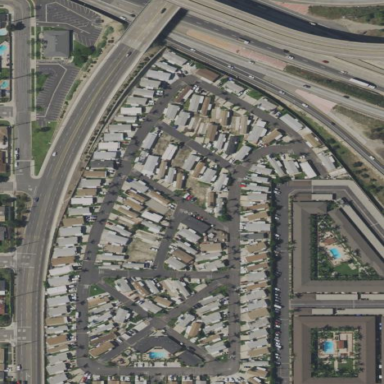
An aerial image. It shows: Residential area designated as trailer park.